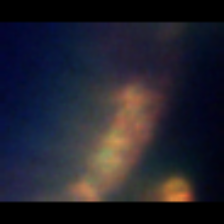
Taxon: Diatom_aggregate
Group: Diatoms